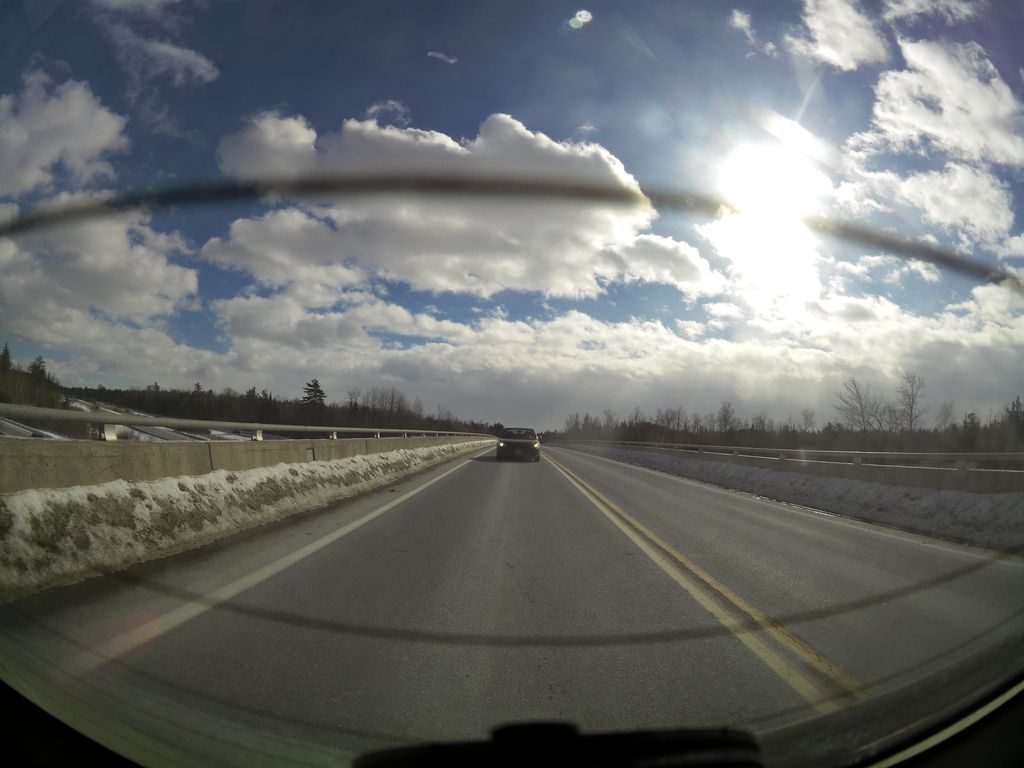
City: ottawa-gatineau